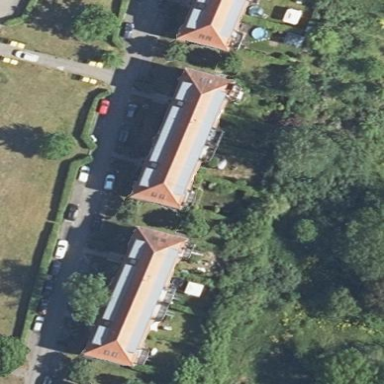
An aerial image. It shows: Gabled red-roofed apartment building.